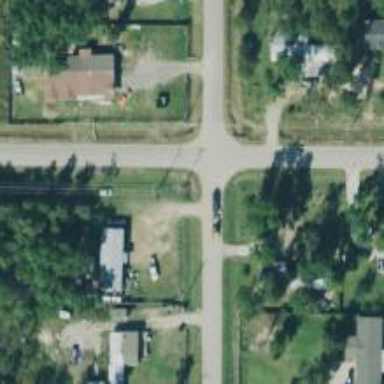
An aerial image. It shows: Residential road.